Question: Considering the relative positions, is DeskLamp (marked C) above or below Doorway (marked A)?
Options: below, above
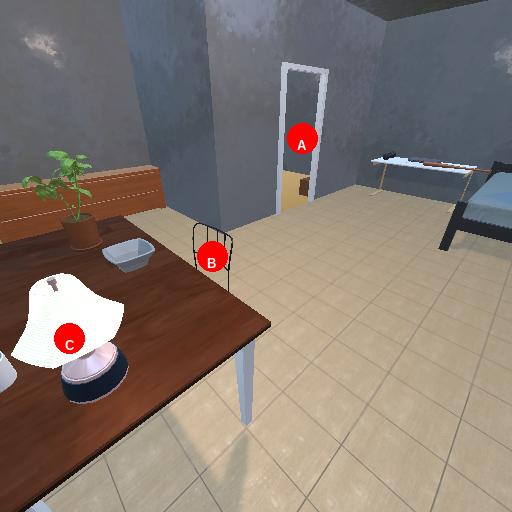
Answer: below